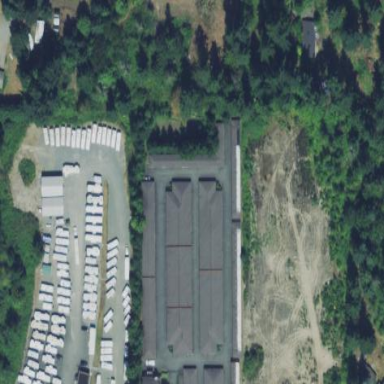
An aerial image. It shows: Area designated for garages used for storage rental.